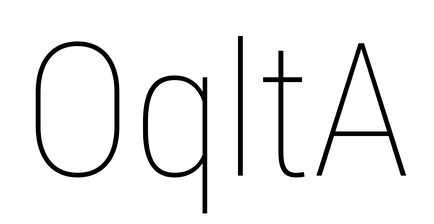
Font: Roboto_Condensed_Thin